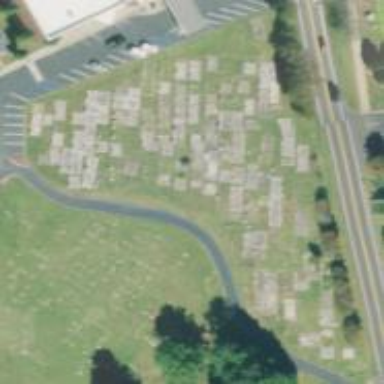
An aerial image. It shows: Graveyard.